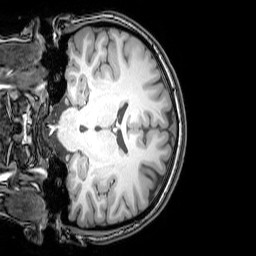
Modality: T1w
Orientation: coronal
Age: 21
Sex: female
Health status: healthy
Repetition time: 0.081 s
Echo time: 0.037 s